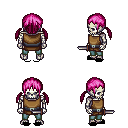
a pixel art fantasy rpg character, male body template, skeleton, leather chest armor, teal pants, pink twin-tailed hairstyle, black slippers, dagger, four views (front, back, left, right), 2x2 character sprite sheet, small pixel art, hard edges, no anti-aliasing